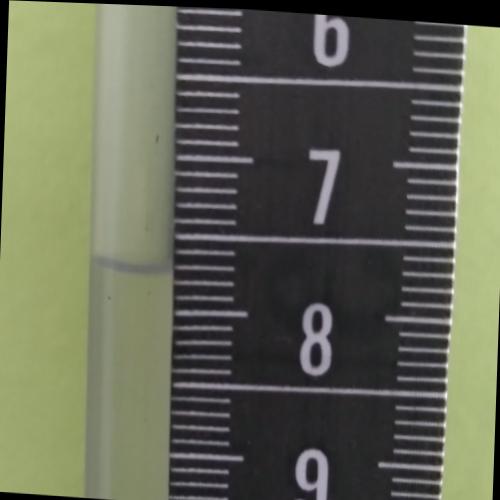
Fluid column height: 7.7 cm